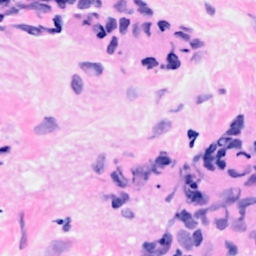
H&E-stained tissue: Breast